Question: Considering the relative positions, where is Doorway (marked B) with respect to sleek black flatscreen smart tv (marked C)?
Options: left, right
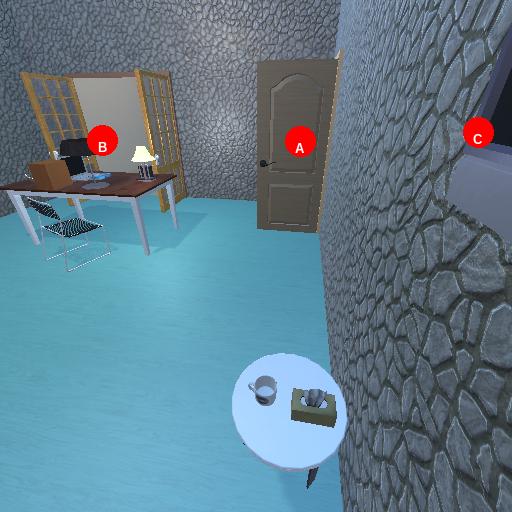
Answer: left